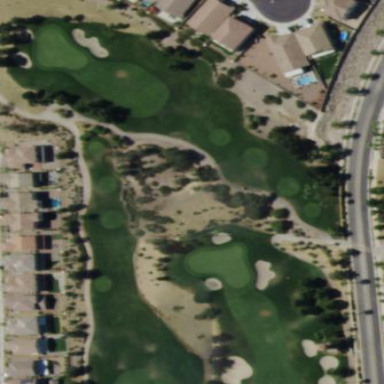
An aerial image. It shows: Rough area on grassy golf course.